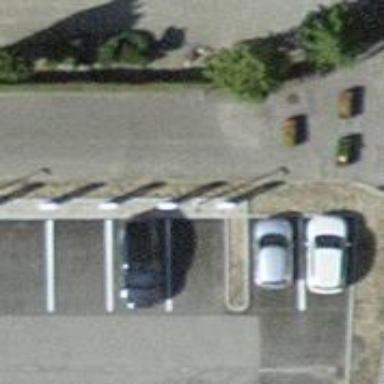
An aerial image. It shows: Charging station.